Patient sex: M
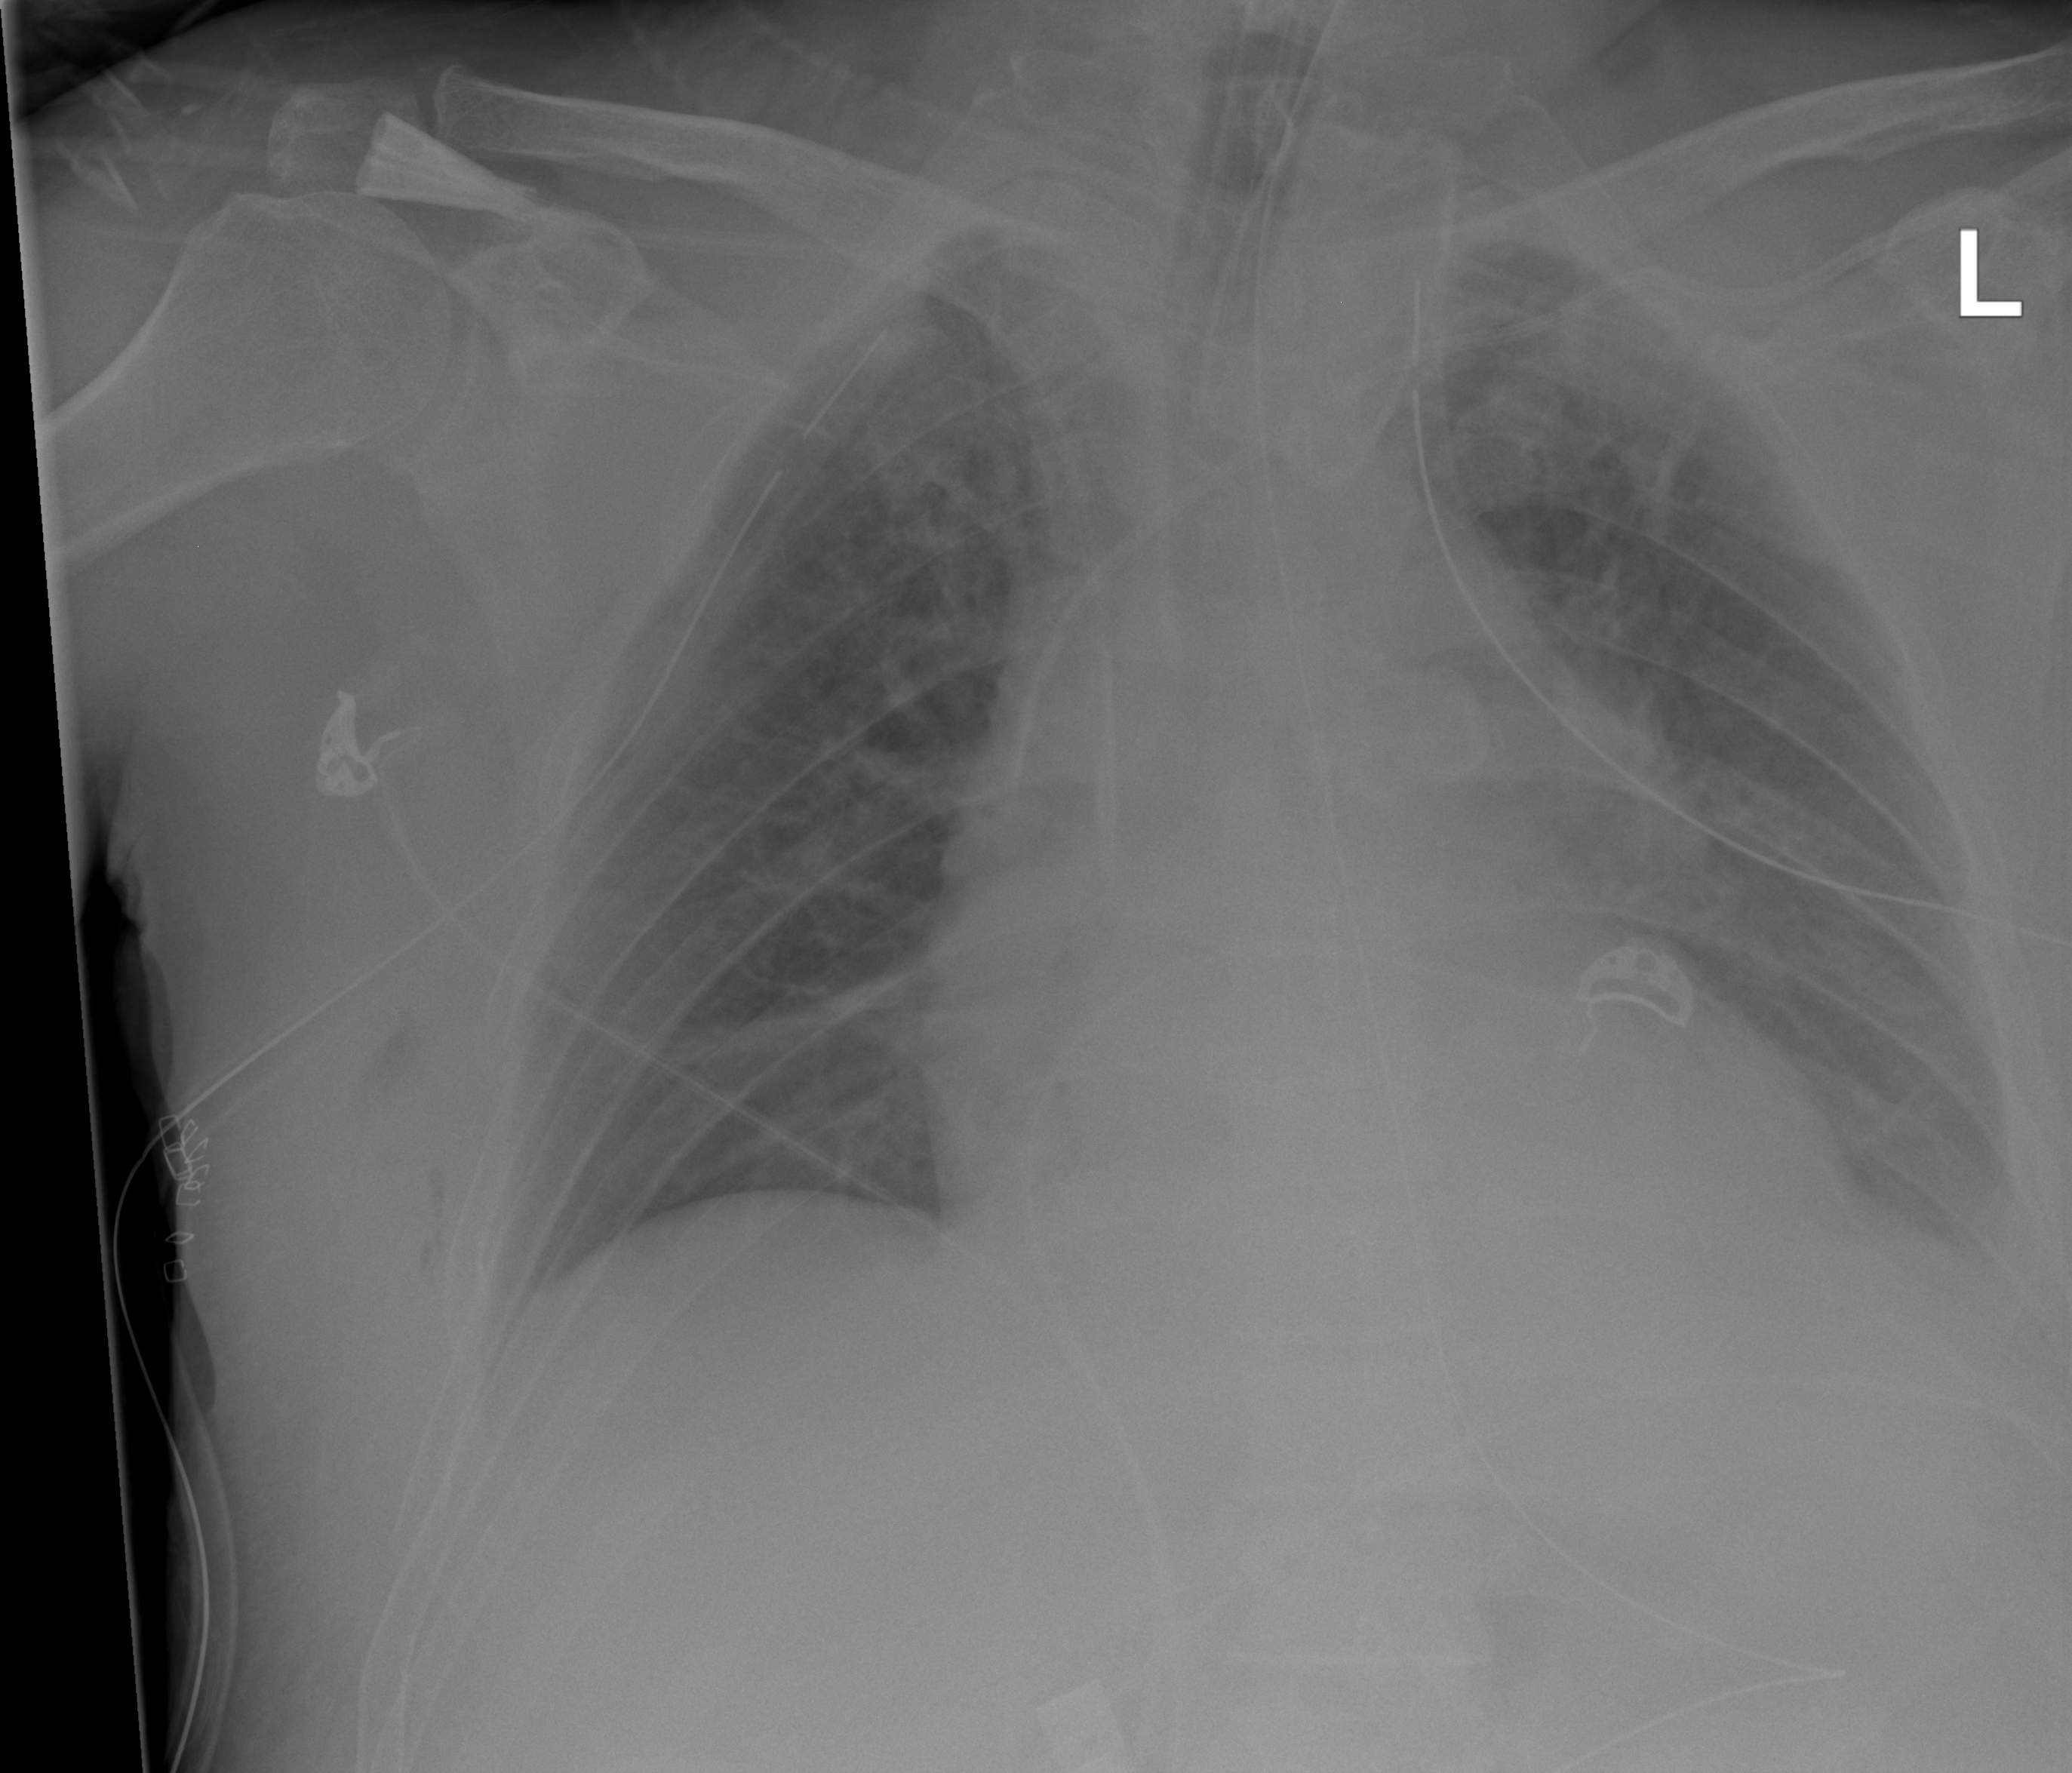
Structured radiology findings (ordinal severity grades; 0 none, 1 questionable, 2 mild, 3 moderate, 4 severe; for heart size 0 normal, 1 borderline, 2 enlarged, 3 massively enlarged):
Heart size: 1
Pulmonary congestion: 2
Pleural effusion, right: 0
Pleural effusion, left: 2
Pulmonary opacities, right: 0
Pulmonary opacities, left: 0
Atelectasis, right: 2
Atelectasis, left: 2